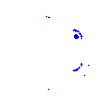
Particle: kaon